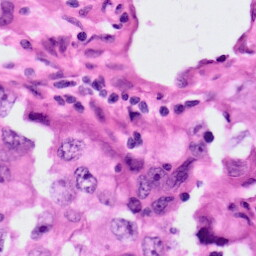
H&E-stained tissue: Lung